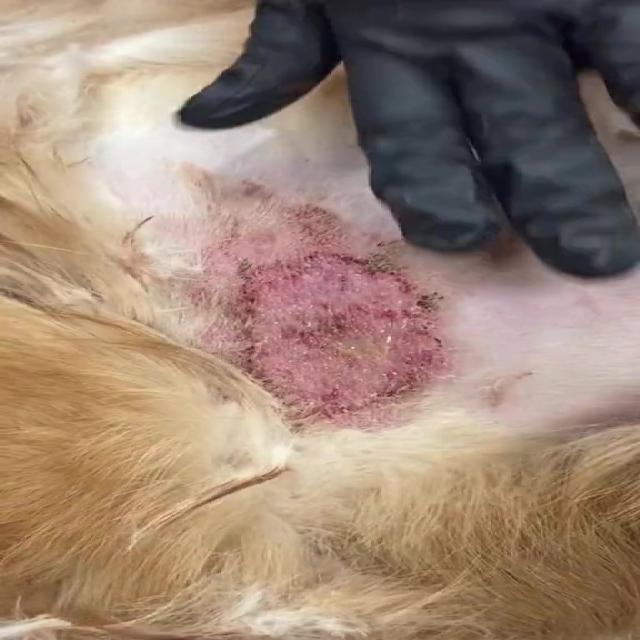
Canine dermatitis — inflammation of the skin presenting with erythema, pruritus, papules, and excoriation. May be allergic, contact, or atopic in origin.